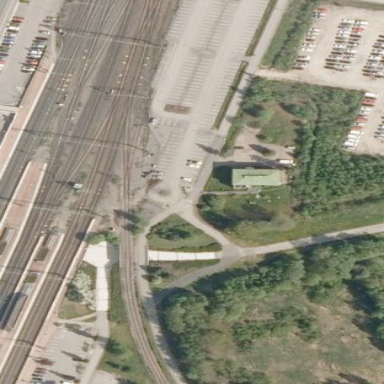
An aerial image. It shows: Paved parking area with access to train station for park and ride.